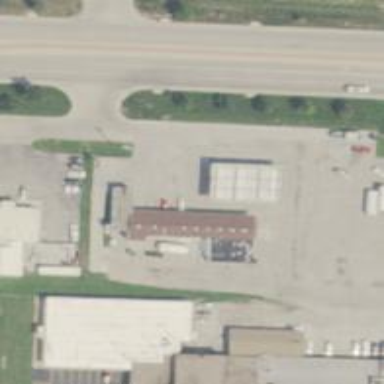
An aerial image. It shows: Convenience shop.